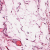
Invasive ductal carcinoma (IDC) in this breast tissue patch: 0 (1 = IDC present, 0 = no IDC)